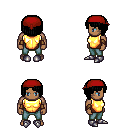
a pixel art fantasy rpg character, male body template, human, dark skin, gold chest armor, teal pants, black pageboy hairstyle, red bandana, cloth bracers, metal boots, four views (front, back, left, right), 2x2 character sprite sheet, small pixel art, hard edges, no anti-aliasing